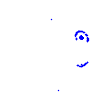
Particle: pion